В данной работе вам необходимо изготовить прибор для измерения плотности жидкости (ареометра) и провести измерения зависимости плотности смеси жидкостей от ее концентрации.Ареометр представляет собой цилиндрический сосуд (аптекарский пузырек) с солью внутри и тонкой трубкой, вертикально вставленной в его крышку.Плотность воды считайте известной и равной\begin{equation} \rho_0=1.00~{г}/{см^3}. \end{equation}Диаметр трубки равен $d = 5.0~мм$.
Часть A. Теоретическая
Запишите уравнение, связывающую объем пузырька $V_0$, его массу $m$, диаметр трубки $d$, длину трубки $l$, длину части трубки, находящейся над поверхностью жидкости $h$ и плотность исследуемой жидкости $\rho$.
Часть B. Конструкторская
Можно доказать, что при изменении плотности раствора на малую величину $\Delta\rho$ (то есть от $\rho_0$ до $\rho_0 + \Delta\rho$ ) объем погруженной части ареометра изменяется на величину $\Delta V$, равную \begin{equation} \Delta V=-V_1\frac{\Delta\rho}{\rho_0}, \tag{1} \end{equation}где $V_1$ — объем погруженной части ареометра в растворе плотности $\rho_0$ (т.е. в чистой воде).
Экспериментально подберите такое количество соли внутри пузырька, что бы в чистой воде глубина погружения ареометра была максимальна (но пузырек еще не утонул), а в жидкости $\mathrm X$ минимальна (но поддающаяся измерению). Укажите пределы глубины погружения, которые вам удалось добиться.
Часть C. Исследовательская Вам необходимо исследовать зависимость плотности раствора жидкости $\mathrm X$ в воде. Используйте следующее определение концентрации раствора: \begin{equation} C_X=\frac{V_\mathrm X}{V_\mathrm X + V_{воды}}, \tag{2} \end{equation}где $V_\mathrm X$ — объем жидкости $\mathrm X$, $V_{воды}$ — объем чистой воды, налитые при приготовлении смеси. Согласно этому определению, концентрация чистой воды равна $0$, а концентрация жидкости $\mathrm X$ равна $1$. Для приготовления растворов известной концентрации рекомендуем использовать следующую методику. Удобно использовать порции жидкости постоянного объема $40~мл$ (для этого используйте выданный вам шприц).
Измерьте плотность жидкости $\mathrm X$. Укажите результаты всех измерений, которые Вам пришлось провести, чтобы определить плотность жидкости $\mathrm X$.
Проведите измерения зависимости длины трубки над жидкостью $h$ от концентрации смеси. Постройте график полученной зависимости.
Постройте график зависимости изменения плотности раствора (разности между плотностью раствора и плотностью чистой воды $\Delta\rho = \rho_{раствора} - \rho_{воды}$) от его концентрации.
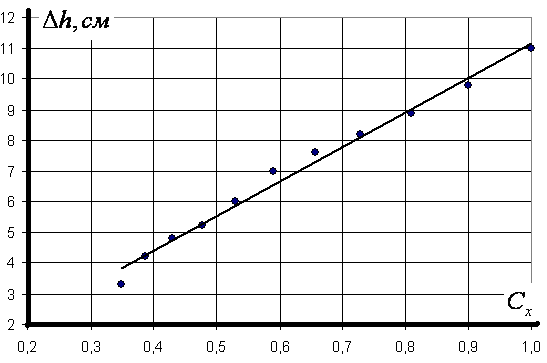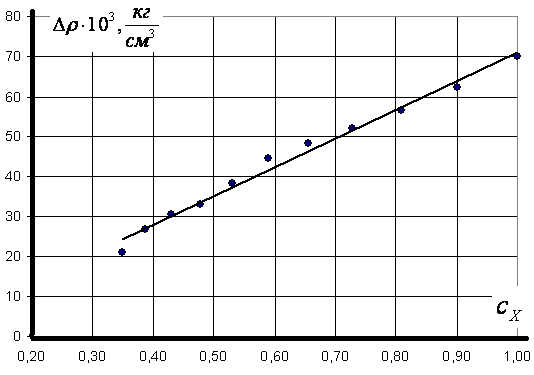
Запишите уравнение, связывающую объем пузырька $V_0$, его массу $m$, диаметр трубки $d$, длину трубки $l$, длину части трубки, находящейся над поверхностью жидкости $h$ и плотность исследуемой жидкости $\rho$.
Решение: Сила тяжести, действующая на ареометр, уравновешивается силой Архимеда
Ответ: \begin{equation} mg=\rho g \left( V_0 + \frac{\pi d^2}{4} (l - h)\right) \tag{1}\end{equation}

Можно доказать, что при изменении плотности раствора на малую величину $\Delta\rho$ (то есть от $\rho_0$ до $\rho_0 + \Delta\rho$ ) объем погруженной части ареометра изменяется на величину $\Delta V$, равную \begin{equation} \Delta V=-V_1\frac{\Delta\rho}{\rho_0}, \tag{1} \end{equation}где $V_1$ — объем погруженной части ареометра в растворе плотности $\rho_0$ (т.е. в чистой воде). Используя формулу $(1)$, найдите изменение глубины погружения ареометра $\Delta h$ при изменении плотности раствора на величину $\Delta\rho$. Запишите эту формулу.

	Обозначим \begin{equation} V_1= \left( V_0 + \frac{\pi d^2}{4} (l - h_0)\right) \end{equation} — объем погруженной части ареометра в воде, который легко измерить с помощью мензурки. Так как масса ареометра не изменяется, то при изменении плотности жидкости выполняется соотношение \begin{equation} \rho_0V_1=(\rho_0 + \Delta\rho)(V_1 +\Delta V) . \tag{2} \end{equation} Раскроем скобки в правой части этого уравнения \begin{equation} \rho_0V_1= \rho_0V_1 + \rho_0 \Delta V + \Delta\rho V_1 + \Delta\rho \Delta V \end{equation} Последним слагаемым можно пренебречь из-за его малости, \begin{equation} \Delta V = -V_1 \frac{\Delta\rho} {\rho_0} \implies \Delta V = - \frac{\pi d^2} {4} \Delta h \end{equation}знак минус, т.к. ареометр всплывает.

Ответ:

 \begin{equation}	\Delta h = - \frac{4V_1} {\pi d^2 \rho_0} \Delta \rho\tag{3}\end{equation}

 поэтому формула для расчета изменения плотности имеет вид \begin{equation}	\Delta \rho = \rho_0 \frac{\pi d^2} {4V_1} \Delta h\end{equation}
Решение: Обозначим \begin{equation} V_1= \left( V_0 + \frac{\pi d^2}{4} (l - h_0)\right) \end{equation} — объем погруженной части ареометра в воде, который легко измерить с помощью мензурки. Так как масса ареометра не изменяется, то при изменении плотности жидкости выполняется соотношение \begin{equation} \rho_0V_1=(\rho_0 + \Delta\rho)(V_1 +\Delta V) . \tag{2} \end{equation} Раскроем скобки в правой части этого уравнения \begin{equation} \rho_0V_1= \rho_0V_1 + \rho_0 \Delta V + \Delta\rho V_1 + \Delta\rho \Delta V \end{equation} Последним слагаемым можно пренебречь из-за его малости, \begin{equation} \Delta V = -V_1 \frac{\Delta\rho} {\rho_0} \implies \Delta V = - \frac{\pi d^2} {4} \Delta h \end{equation}знак минус, т.к. ареометр всплывает. поэтому формула для расчета изменения плотности имеет вид \begin{equation} \Delta \rho = \rho_0 \frac{\pi d^2} {4V_1} \Delta h\end{equation}
Ответ: \begin{equation} \Delta h = - \frac{4V_1} {\pi d^2 \rho_0} \Delta \rho\tag{3}\end{equation}  поэтому формула для расчета изменения плотности имеет вид \begin{equation} \Delta \rho = \rho_0 \frac{\pi d^2} {4V_1} \Delta h\end{equation}

Экспериментально подберите такое количество соли внутри пузырька, что бы в чистой воде глубина погружения ареометра была максимальна (но пузырек еще не утонул), а в жидкости $\mathrm X$ минимальна (но поддающаяся измерению). Укажите пределы глубины погружения, которые вам удалось добиться.
Ответ: Глубина погружения изменяется примерно на $11-13$ см.

Измерьте плотность жидкости $\mathrm X$. Укажите результаты всех измерений, которые Вам пришлось провести, чтобы определить плотность жидкости $\mathrm X$.
Решение: Для определения плотности жидкости $\mathrm X$ можно использовать формулу $(3)$. Измерения параметров ареометра дают следующие значения\begin{equation} d = (5.00 \pm 0.05) ~мм ,\quad V_1 =(25.00 \pm 1) ~см^3,\quad \Delta h =(12.50 \pm 0.25) ~см\end{equation}Плотность жидкости $\mathrm X$:
Ответ: \begin{equation} \rho= \rho_0 \left ( 1 + \frac{\pi d^2}{4 V_1} \Delta h\right) = 1.00\frac{г}{см^3} \left (1 + \frac{3.14\cdot0.50^2} {4\cdot25}\cdot 12.5\right) = 1.098~ \frac{г}{см^3}\end{equation}\begin{equation}\delta (\Delta\rho)= \Delta\rho \sqrt{\left ( 2 \frac{\delta d}{d}\right)^2 +\left (\frac{\delta V_1}{V_1}\right)^2 + \left ( \frac{\delta (\Delta h)}{\Delta h}\right)^2 } = ~0.004 \frac{г}{см^3}\end{equation}

Проведите измерения зависимости длины трубки над жидкостью  $h$ от концентрации смеси. Постройте график полученной зависимости.
Решение: При добавлении воды концентрации пересчитываются по формуле \begin{equation} C_{Xk} = \frac{9c_{Xk-1}} {10}\tag{4}\end{equation}Результаты измерений и расчетов изменения плотности смеси приведены в таблице. | $C_\mathrm X$ | 1.000 | 0.900 | 0.810 | 0.729 | 0.656 | 0.590 | 0.531 | 0.478 | 0.430 | 0.387 | 0.349 | | --- | --- | --- | --- | --- | --- | --- | --- | --- | --- | --- | --- | | $\Delta h,~ см$ | 11.0 | 9.8 | 8.9 | 8.2 | 7.6 | 7.0 | 6.0 | 5.2 | 4.8 | 4.2 | 3.3 | | $\Delta \rho\cdot10^3, ~{кг}/{см^3}$ | 69.96 | 62.33 | 56.60 | 52.15 | 48.34 | 44.52 | 38.16 | 33.07 | 30.53 | 26.71 | 20.99 |
Ответ: | $C_\mathrm X$ | 1.000 | 0.900 | 0.810 | 0.729 | 0.656 | 0.590 | 0.531 | 0.478 | 0.430 | 0.387 | 0.349 | | --- | --- | --- | --- | --- | --- | --- | --- | --- | --- | --- | --- | | $\Delta h,~ см$ | 11.0 | 9.8 | 8.9 | 8.2 | 7.6 | 7.0 | 6.0 | 5.2 | 4.8 | 4.2 | 3.3 | | $\Delta \rho\cdot10^3, ~{кг}/{см^3}$ | 69.96 | 62.33 | 56.60 | 52.15 | 48.34 | 44.52 | 38.16 | 33.07 | 30.53 | 26.71 | 20.99 | Ответ: $C_\mathrm X$1.0000.9000.8100.7290.6560.5900.5310.4780.4300.3870.349$\Delta h,~ см$11.09.88.98.27.67.06.05.24.84.23.3$\Delta \rho\cdot10^3, ~{кг}/{см^3}$69.9662.3356.6052.1548.3444.5238.1633.0730.5326.7120.99

Постройте график зависимости изменения плотности раствора (разности между плотностью раствора и плотностью чистой воды $\Delta\rho = \rho_{раствора} - \rho_{воды}$) от его концентрации.
Темы:
E, Механика, IEPhO, Гидростатика, Сила Архимеда, Плотность